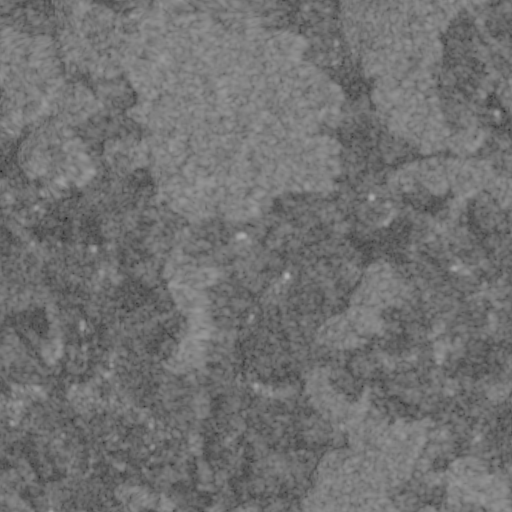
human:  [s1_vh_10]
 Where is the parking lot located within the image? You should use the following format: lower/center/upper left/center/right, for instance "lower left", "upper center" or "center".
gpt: The parking lot is located in the upper right of the image.
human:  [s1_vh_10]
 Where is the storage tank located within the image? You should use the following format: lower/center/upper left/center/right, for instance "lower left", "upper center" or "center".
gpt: The storage tank is located in the center left of the image.
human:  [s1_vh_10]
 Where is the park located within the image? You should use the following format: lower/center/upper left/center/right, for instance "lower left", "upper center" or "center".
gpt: There is no park in the image.

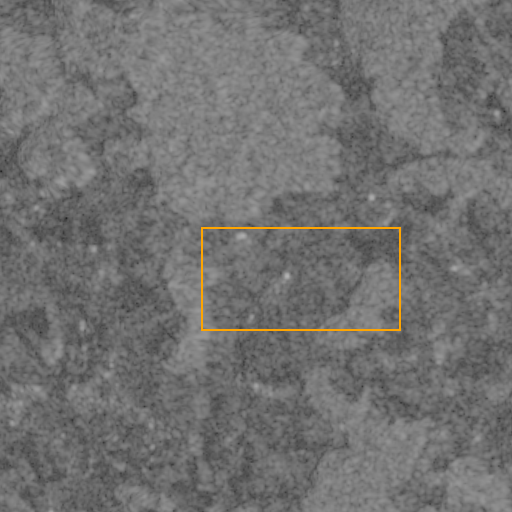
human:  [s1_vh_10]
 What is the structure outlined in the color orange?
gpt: There is no orange outline.
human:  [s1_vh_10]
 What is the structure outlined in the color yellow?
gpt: There is no structure outlined in yellow.